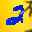
Label: 2